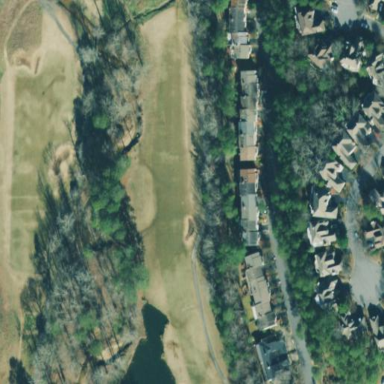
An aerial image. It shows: Area with grass used as rough in golf course.